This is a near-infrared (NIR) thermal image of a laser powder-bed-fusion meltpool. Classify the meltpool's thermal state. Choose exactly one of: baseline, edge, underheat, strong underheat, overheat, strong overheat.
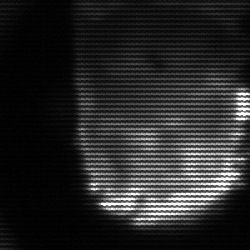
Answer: baseline